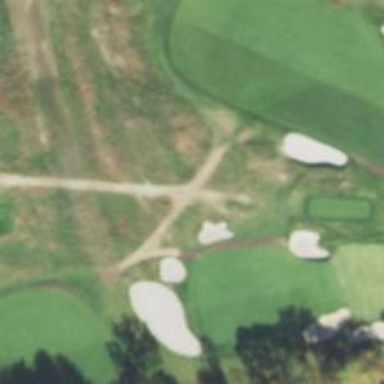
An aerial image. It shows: Service road designated as golf cart path.